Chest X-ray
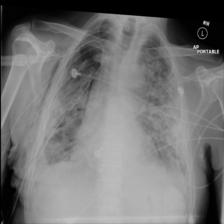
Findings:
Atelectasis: negative
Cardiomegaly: negative
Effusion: positive
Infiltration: negative
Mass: negative
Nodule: negative
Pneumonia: negative
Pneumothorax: positive
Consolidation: negative
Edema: negative
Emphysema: negative
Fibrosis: negative
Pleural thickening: negative
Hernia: negative